Interaction volume radius: 10 \u00c5
Interaction volume height: 10 \u00c5
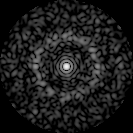
Disorder parameter: 0.8645